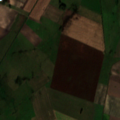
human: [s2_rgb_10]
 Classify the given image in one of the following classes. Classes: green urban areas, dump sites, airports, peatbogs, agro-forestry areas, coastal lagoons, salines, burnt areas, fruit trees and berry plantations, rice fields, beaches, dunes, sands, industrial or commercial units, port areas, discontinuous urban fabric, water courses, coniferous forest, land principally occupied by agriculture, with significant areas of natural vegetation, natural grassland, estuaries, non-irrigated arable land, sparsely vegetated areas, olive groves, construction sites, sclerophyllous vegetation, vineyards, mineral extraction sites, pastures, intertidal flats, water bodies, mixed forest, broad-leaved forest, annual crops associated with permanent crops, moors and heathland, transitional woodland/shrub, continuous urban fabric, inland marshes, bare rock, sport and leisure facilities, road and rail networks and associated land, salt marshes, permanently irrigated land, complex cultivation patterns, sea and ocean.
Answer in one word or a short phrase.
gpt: non-irrigated arable land, pastures, complex cultivation patterns